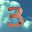
Label: 3